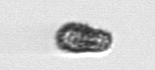
Label: Pseudochattonella_farcimen